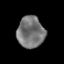
Tissue: prostate
Cell type: T cells
Senescence score: 0.3222
Nuclear area (px): 836
Mean DAPI intensity: 118.237